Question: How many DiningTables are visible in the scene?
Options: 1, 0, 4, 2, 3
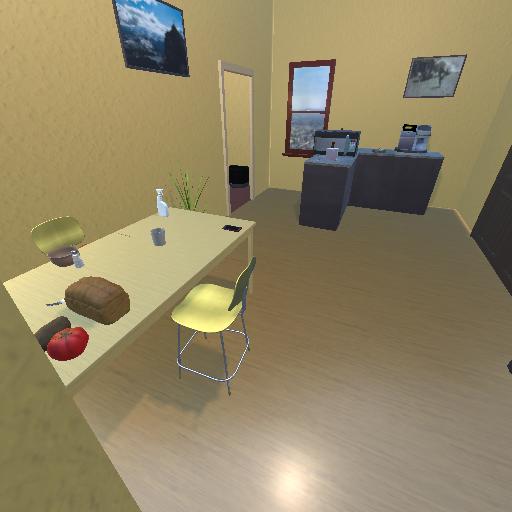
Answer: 1